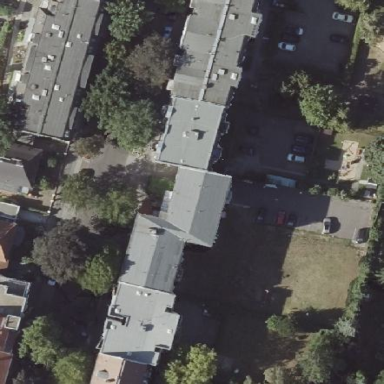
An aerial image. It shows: Gabled building with white exterior.